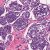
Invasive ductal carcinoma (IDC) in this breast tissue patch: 0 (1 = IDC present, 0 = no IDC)